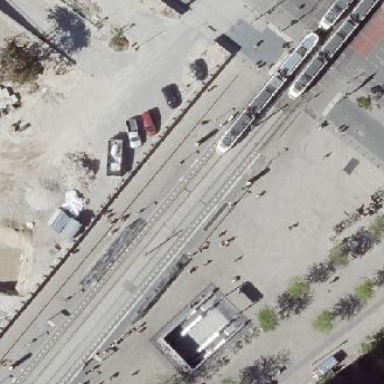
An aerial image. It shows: Platform for public transport with shelter for tram.